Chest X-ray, PA view. Patient: 39 years old, sex M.
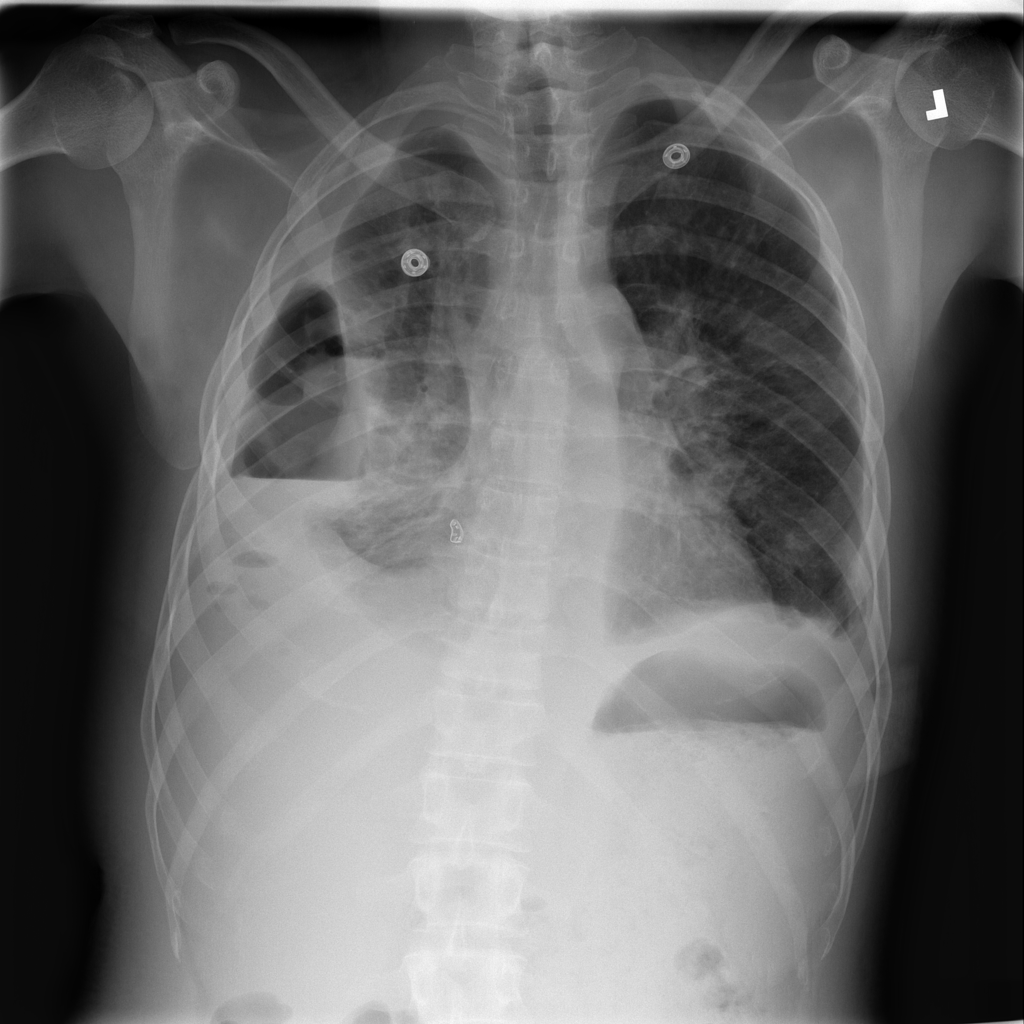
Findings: Effusion